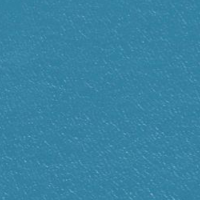
EUNIS habitat code: 14
Species observed at this site:
Chamaenerion angustifolium